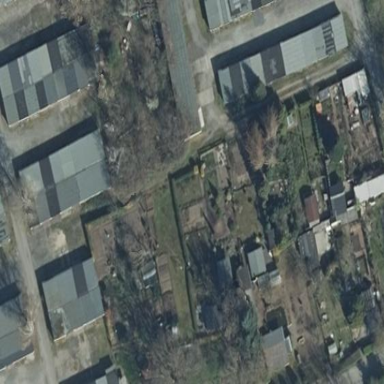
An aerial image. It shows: Area designated for garages.